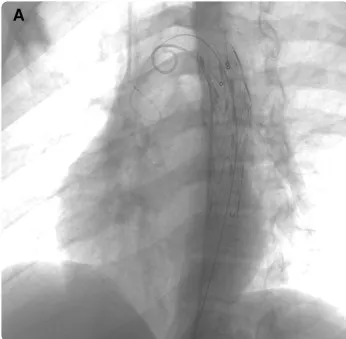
An image of the endovascular reconstruction.
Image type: radiology (x_ray)